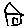
Label: house